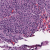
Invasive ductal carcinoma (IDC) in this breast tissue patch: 1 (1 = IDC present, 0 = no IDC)